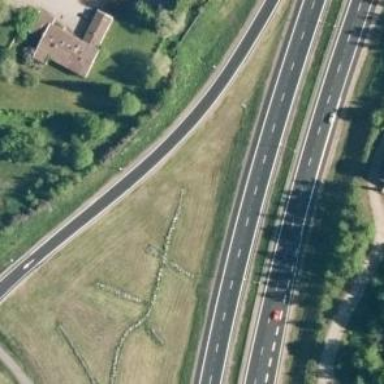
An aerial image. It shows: Asphalt motorway link.